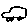
Label: car